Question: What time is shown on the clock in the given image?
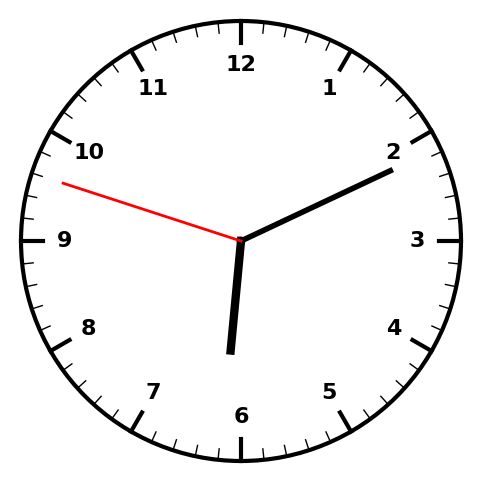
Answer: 06:10:48